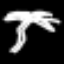
Label: palm tree